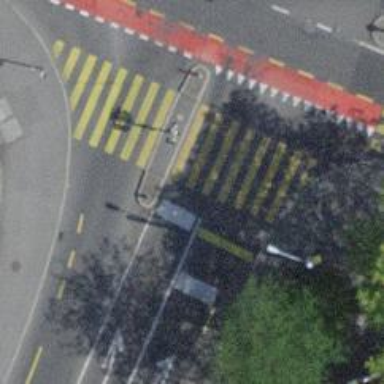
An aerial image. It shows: Zebra crossing with traffic signals and pedestrian island.